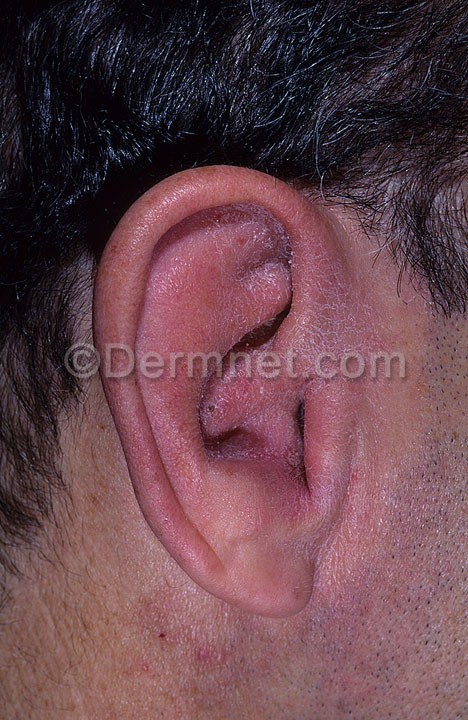
Disease: Cellulitis Impetigo and other Bacterial Infections